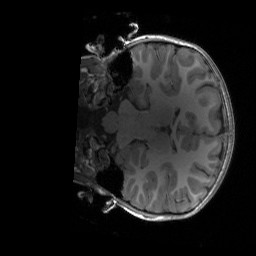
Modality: T1w
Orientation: coronal
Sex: female
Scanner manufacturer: siemens
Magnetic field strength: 3 T
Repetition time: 1.9 s
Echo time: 0.00243 s